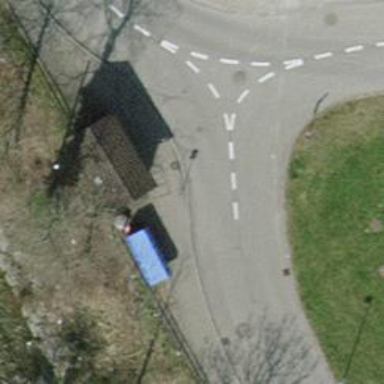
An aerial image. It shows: Recycling container at amenity designated for recycling.